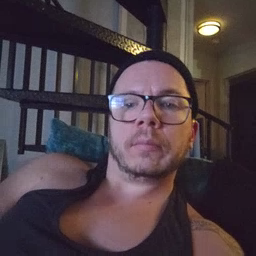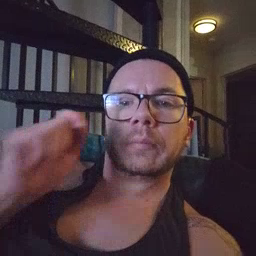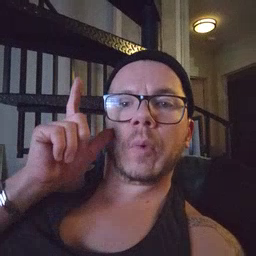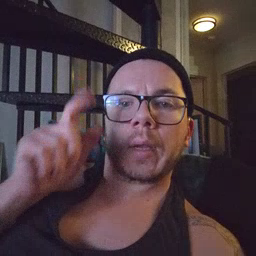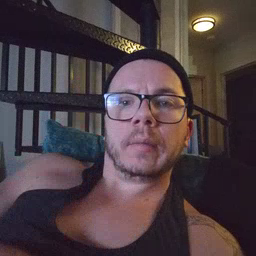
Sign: awake